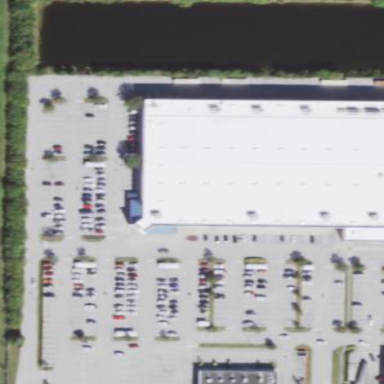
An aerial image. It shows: Retail building.